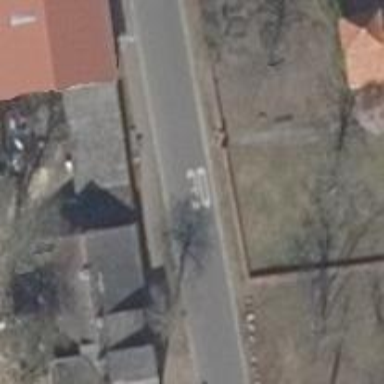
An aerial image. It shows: Residential road with asphalt surface. There is sidewalk on the left side.